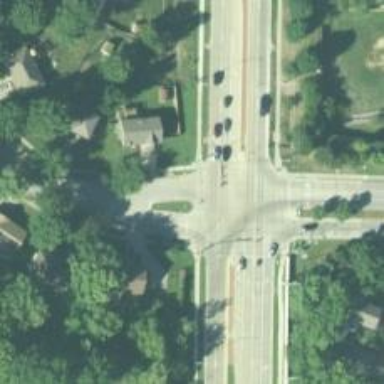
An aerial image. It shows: Footway crossing.